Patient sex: F
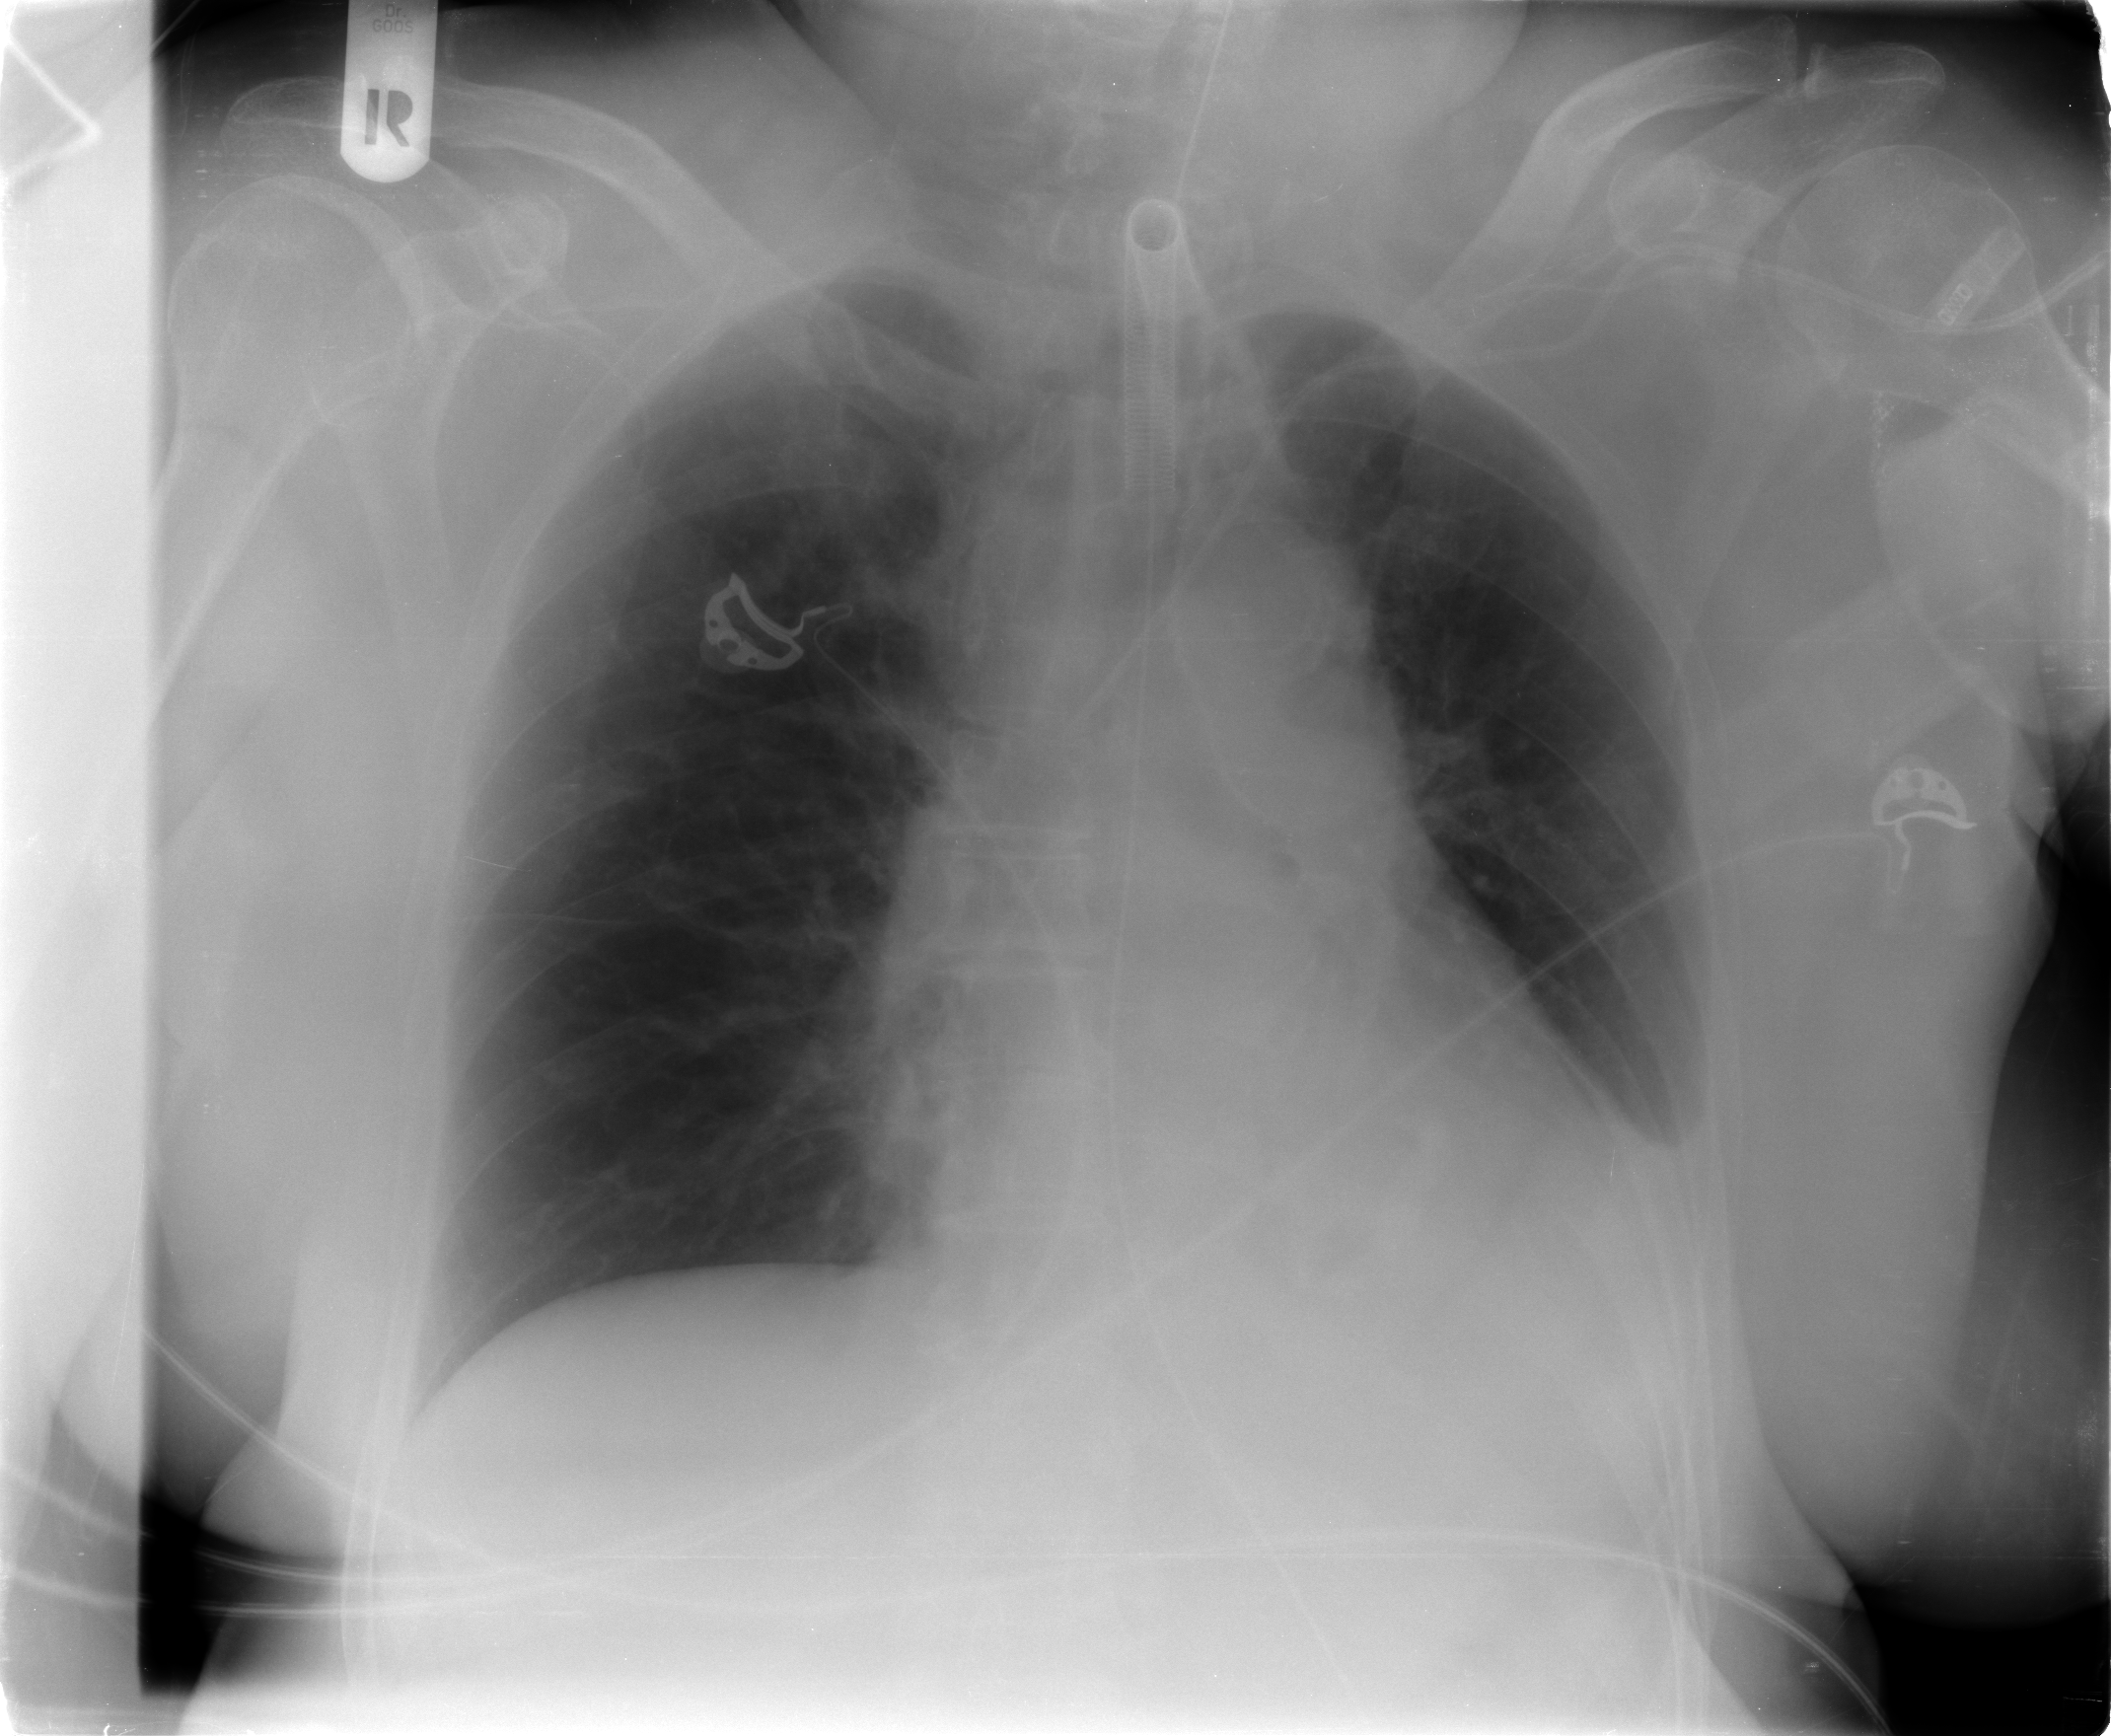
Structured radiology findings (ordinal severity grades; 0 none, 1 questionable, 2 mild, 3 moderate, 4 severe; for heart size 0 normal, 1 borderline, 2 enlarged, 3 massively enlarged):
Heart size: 1
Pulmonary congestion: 0
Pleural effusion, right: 0
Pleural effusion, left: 2
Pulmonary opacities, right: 0
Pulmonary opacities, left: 0
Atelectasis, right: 0
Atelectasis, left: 2